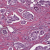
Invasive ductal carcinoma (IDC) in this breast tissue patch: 1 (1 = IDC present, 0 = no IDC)